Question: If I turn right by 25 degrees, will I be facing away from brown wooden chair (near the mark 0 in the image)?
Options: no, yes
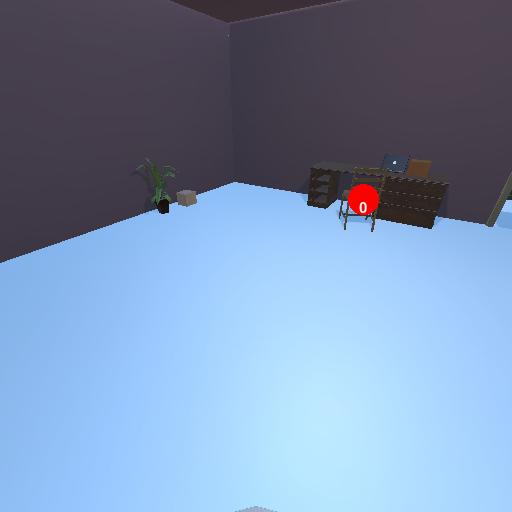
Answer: no